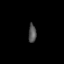
Tissue: prostate
Cell type: Epithelial cells
Senescence score: 0.3256
Nuclear area (px): 142
Mean DAPI intensity: 83.908